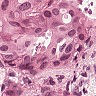
Metastatic tissue present: yes